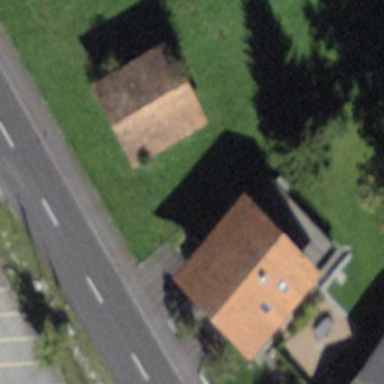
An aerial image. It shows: Barn.